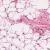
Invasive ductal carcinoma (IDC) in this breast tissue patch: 0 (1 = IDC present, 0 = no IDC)